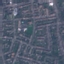
Land use / land cover: Residential